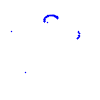
Particle: proton